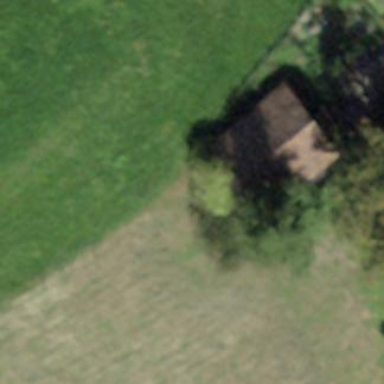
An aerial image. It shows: Rural barn.